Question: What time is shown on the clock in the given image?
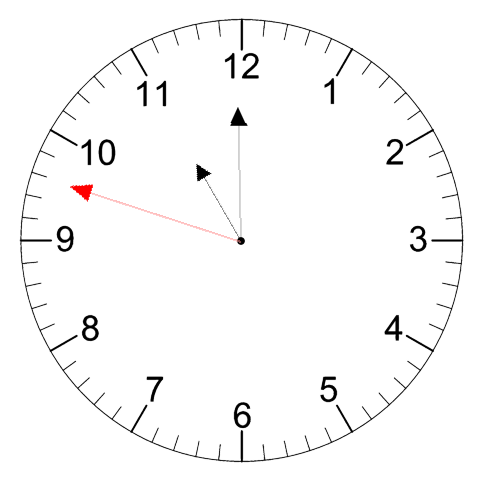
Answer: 10:59:48